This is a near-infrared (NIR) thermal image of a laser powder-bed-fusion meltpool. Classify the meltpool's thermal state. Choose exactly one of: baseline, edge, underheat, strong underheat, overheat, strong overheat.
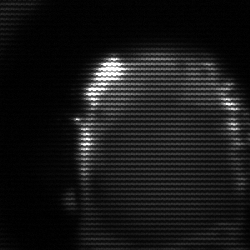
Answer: baseline